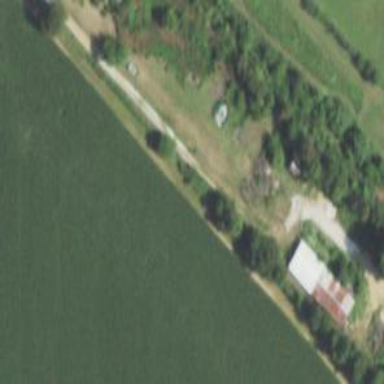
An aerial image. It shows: Driveway.